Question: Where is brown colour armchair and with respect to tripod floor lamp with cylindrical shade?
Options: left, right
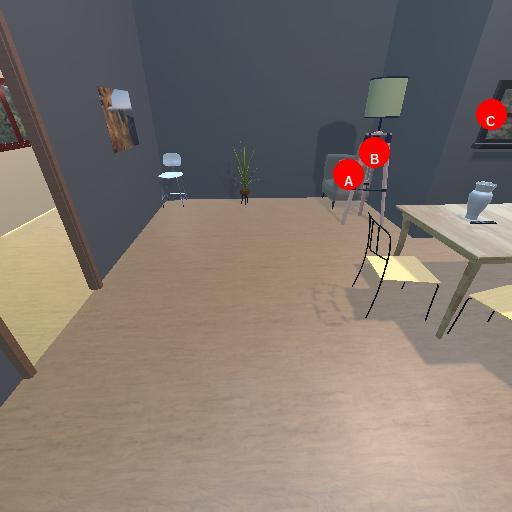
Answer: left